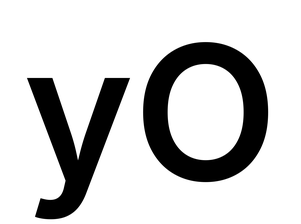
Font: Inter_SemiBold